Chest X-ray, AP view. Patient: 36 years old, sex F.
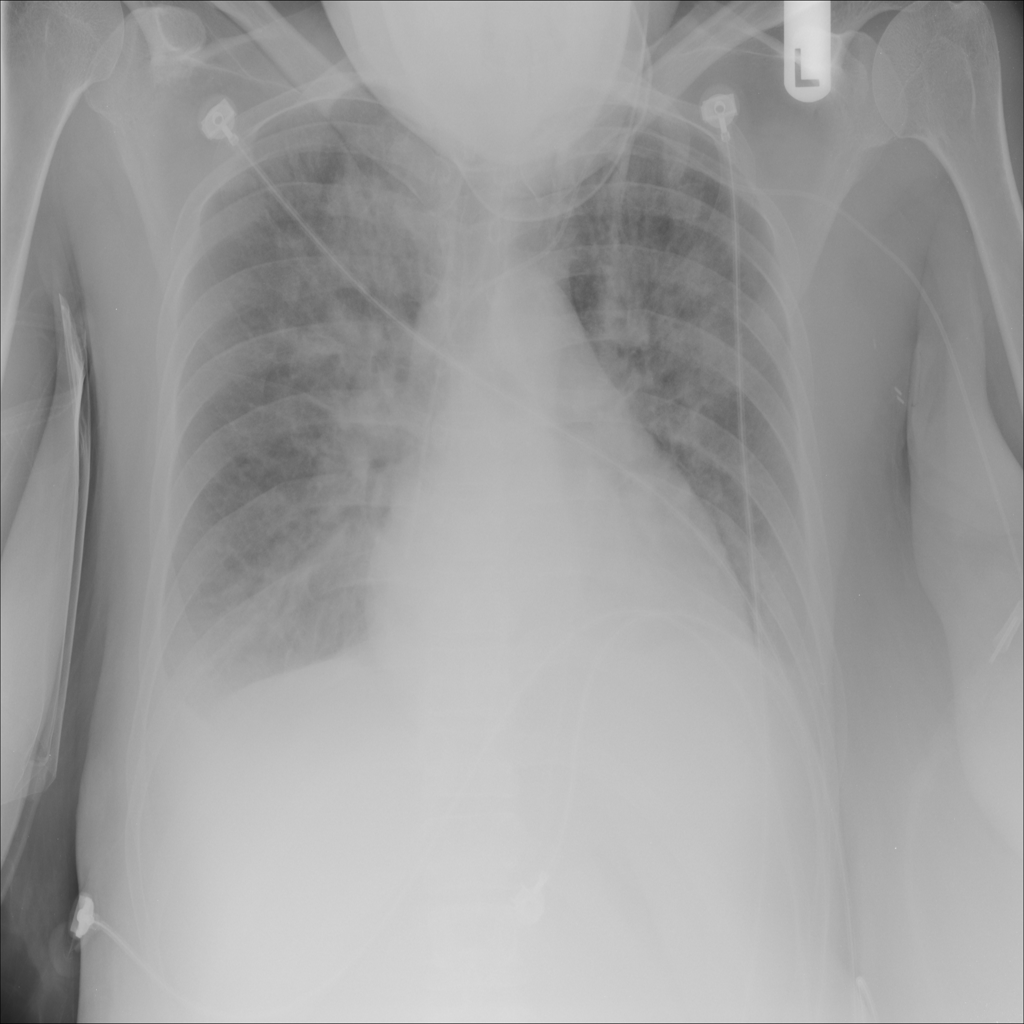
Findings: Infiltration